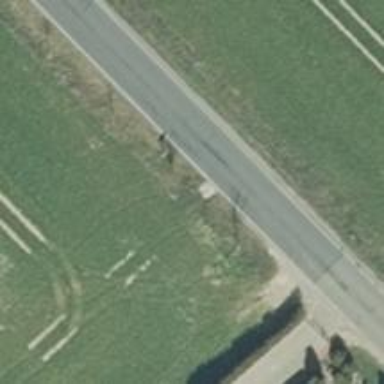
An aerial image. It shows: Asphalt road classified as tertiary.